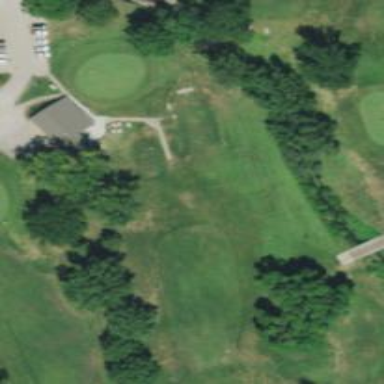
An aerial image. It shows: Rough area on grassy golf course.